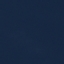
Land use / land cover: SeaLake